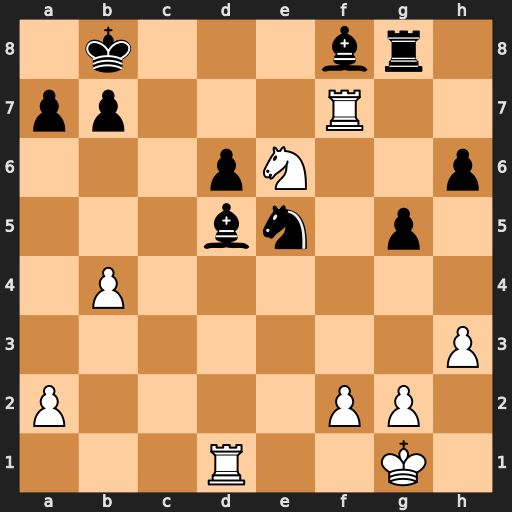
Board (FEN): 1k3br1/pp3R2/3pN2p/3bn1p1/1P6/7P/P4PP1/3R2K1
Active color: w
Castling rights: -
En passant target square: -
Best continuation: Rxf8+ Rxf8 Nxf8